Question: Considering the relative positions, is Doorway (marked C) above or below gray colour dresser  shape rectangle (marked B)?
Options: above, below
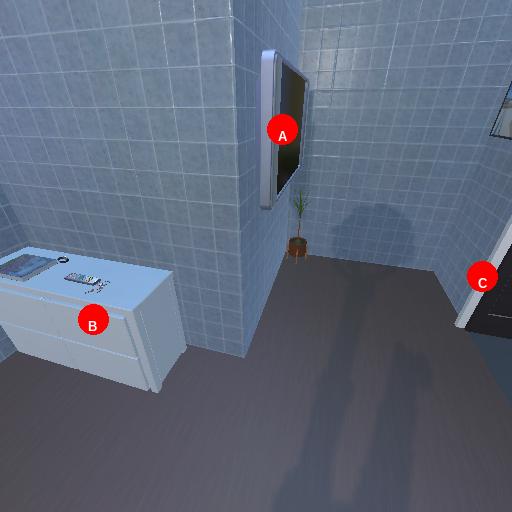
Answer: above